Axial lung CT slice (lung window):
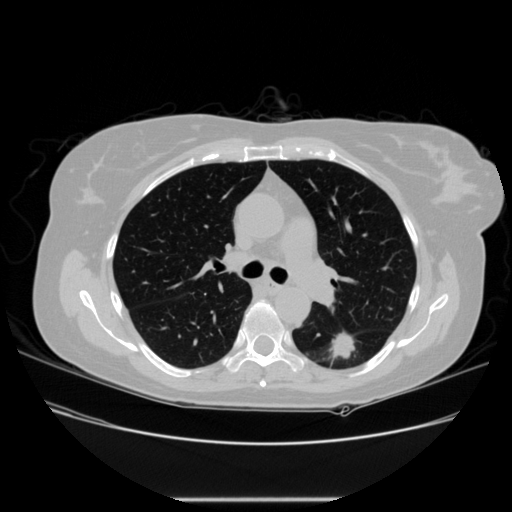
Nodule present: yes
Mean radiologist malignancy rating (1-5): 4.75